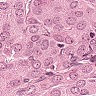
Metastatic tissue present: yes